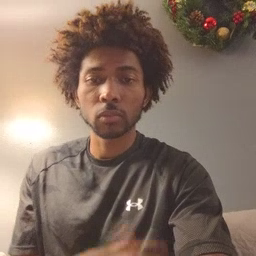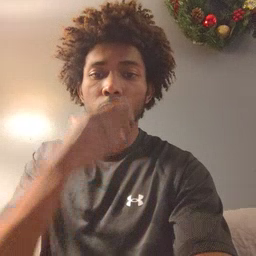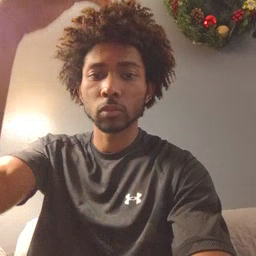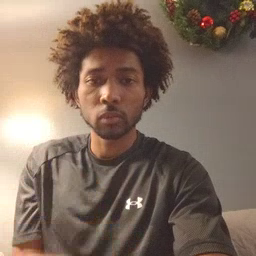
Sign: giraffe